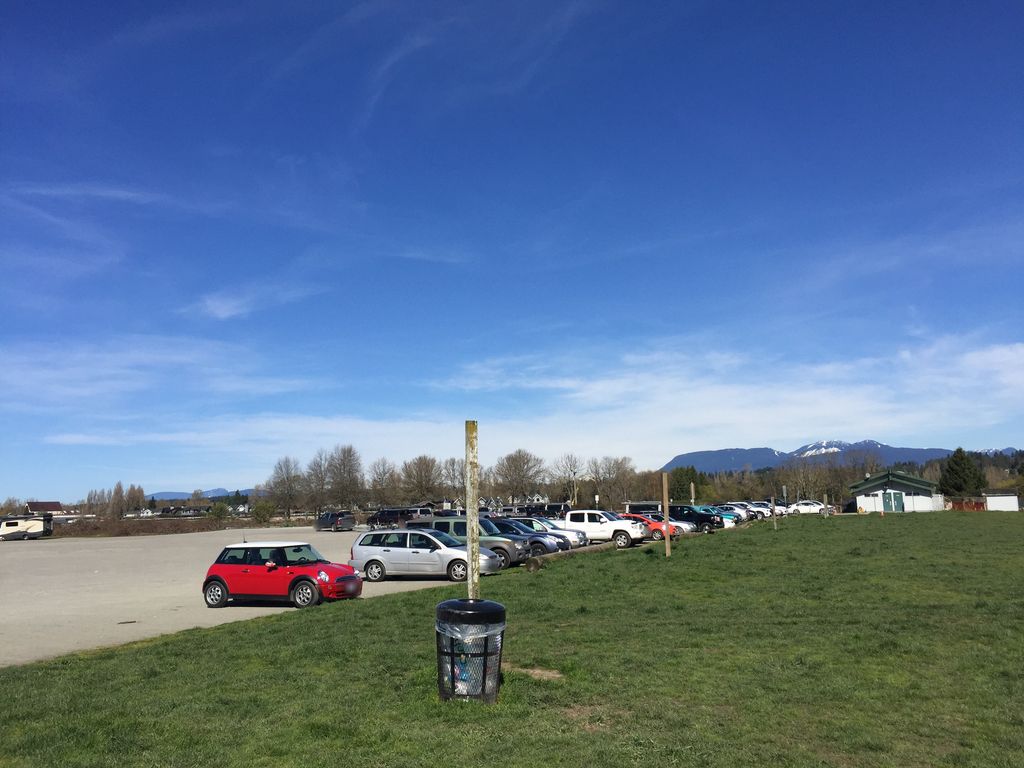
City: vancouver